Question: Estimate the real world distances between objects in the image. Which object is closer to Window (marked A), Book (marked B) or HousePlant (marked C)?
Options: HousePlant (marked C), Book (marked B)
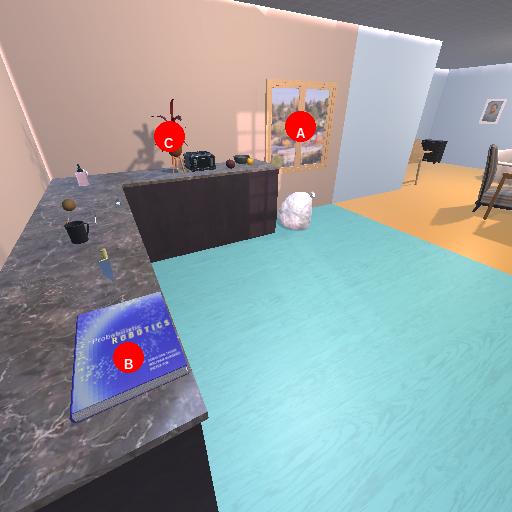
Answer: HousePlant (marked C)